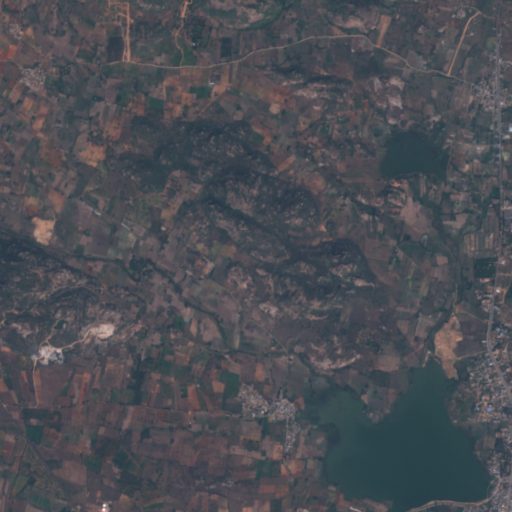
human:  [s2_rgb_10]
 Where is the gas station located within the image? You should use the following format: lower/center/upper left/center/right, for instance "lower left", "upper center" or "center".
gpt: The gas station is located in the lower right of the image.
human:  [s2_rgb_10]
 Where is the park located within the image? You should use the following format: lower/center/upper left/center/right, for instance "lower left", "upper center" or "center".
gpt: The park is located in the lower right of the image.
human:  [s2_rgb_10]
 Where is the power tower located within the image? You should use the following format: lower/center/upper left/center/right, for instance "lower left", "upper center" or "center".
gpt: The power tower is located in the lower left of the image.
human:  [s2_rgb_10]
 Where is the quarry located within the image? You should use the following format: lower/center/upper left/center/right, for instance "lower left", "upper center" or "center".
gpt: There is no quarry in the image.